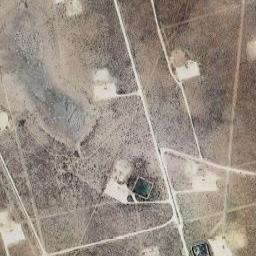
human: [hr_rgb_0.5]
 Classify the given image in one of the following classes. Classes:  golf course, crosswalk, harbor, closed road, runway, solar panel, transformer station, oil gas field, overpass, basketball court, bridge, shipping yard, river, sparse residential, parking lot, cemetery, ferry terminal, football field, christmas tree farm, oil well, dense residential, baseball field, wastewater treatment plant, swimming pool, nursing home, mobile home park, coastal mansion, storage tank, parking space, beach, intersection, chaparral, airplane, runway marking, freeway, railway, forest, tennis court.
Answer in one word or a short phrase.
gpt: oil gas field